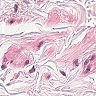
Metastatic tissue present: no